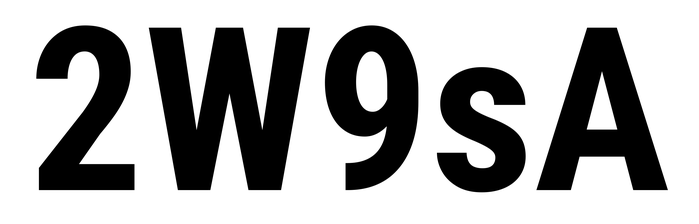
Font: Roboto_Condensed_Bold